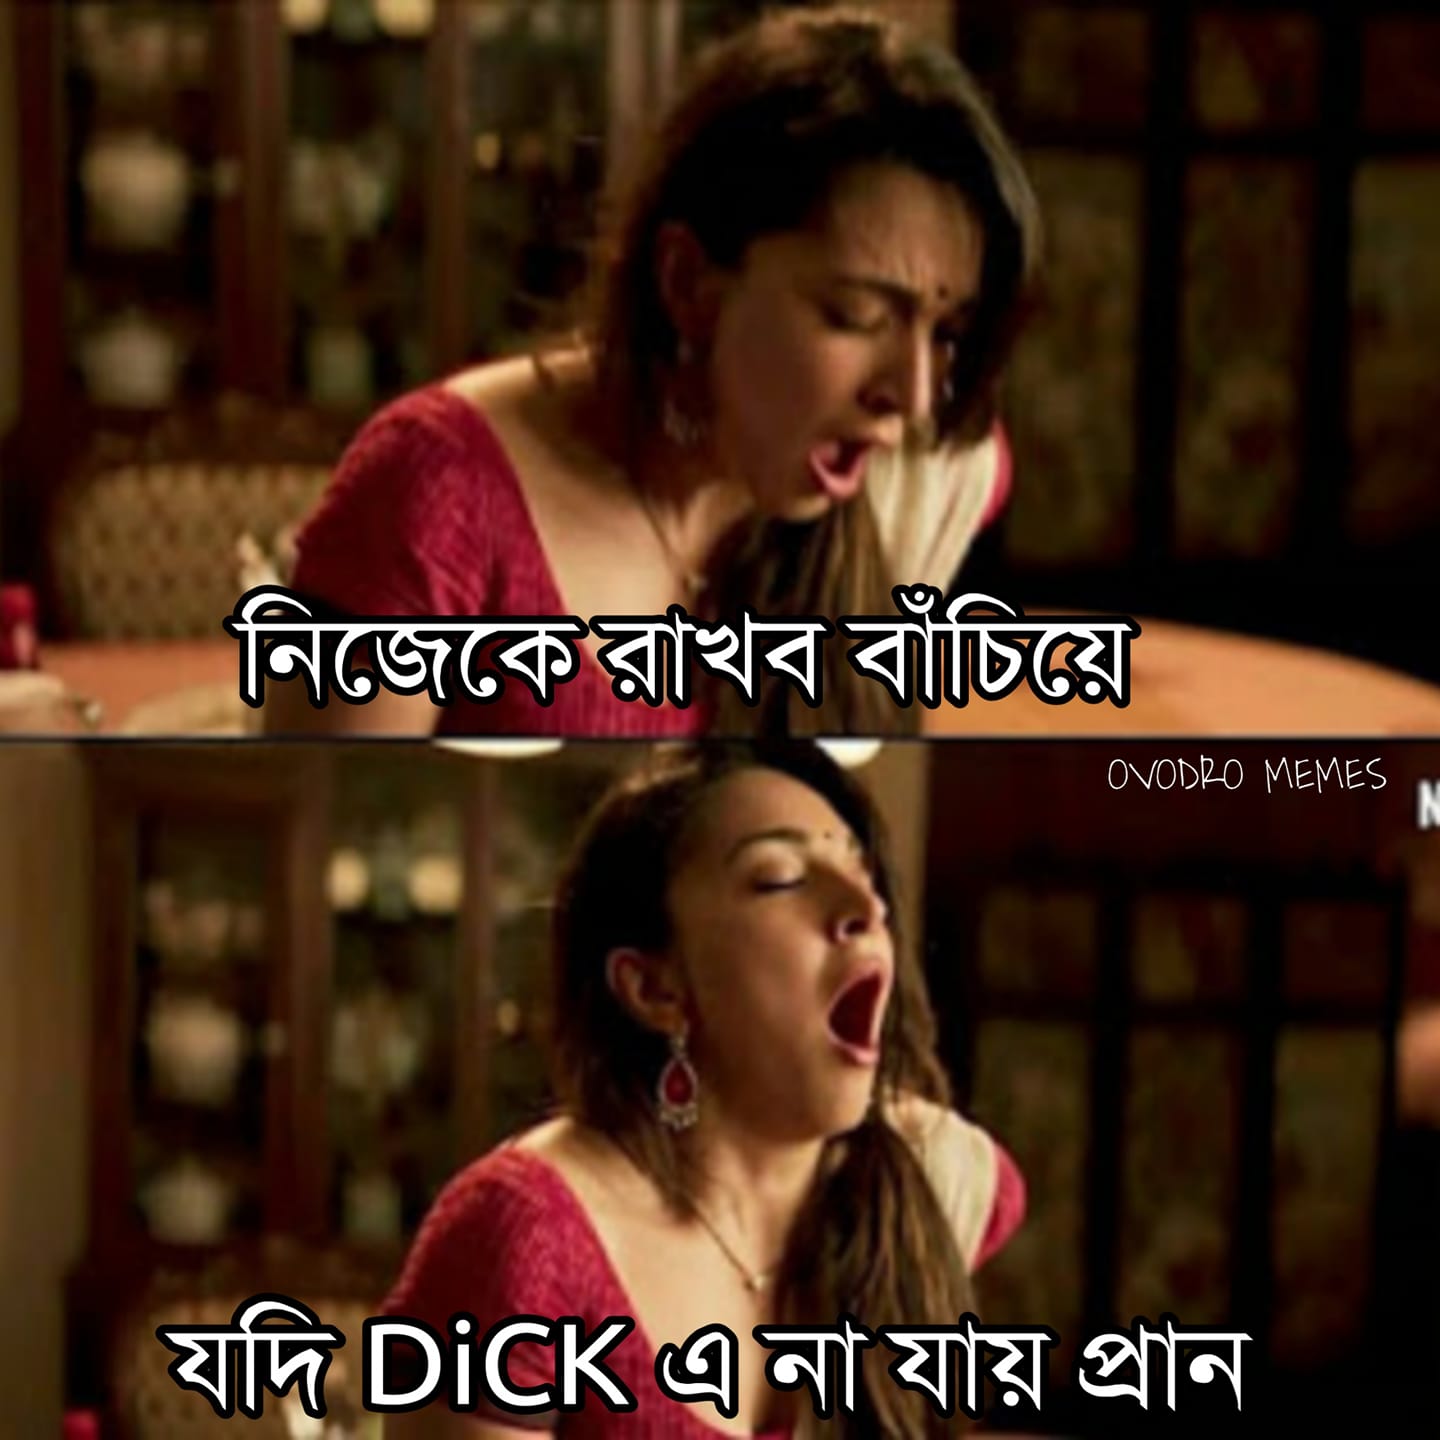
Caption: নিজেকে রাখব বাঁচিয়ে    যদি  Dick এ না যায় প্রান
Label: hate